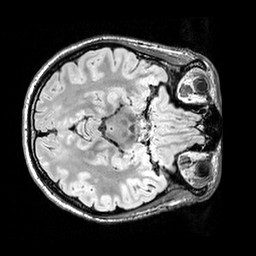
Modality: FLAIR
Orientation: axial
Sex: male
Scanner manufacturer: siemens
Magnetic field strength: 3 T
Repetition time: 5 s
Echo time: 0.395 s